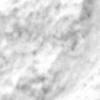
Label: no_change